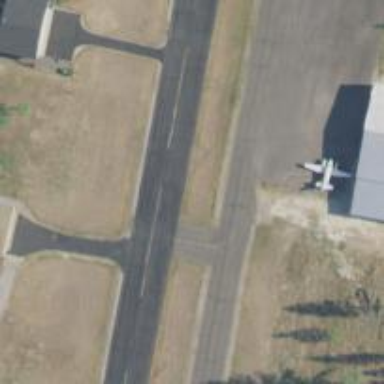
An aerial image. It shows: Image of taxiway at airport.